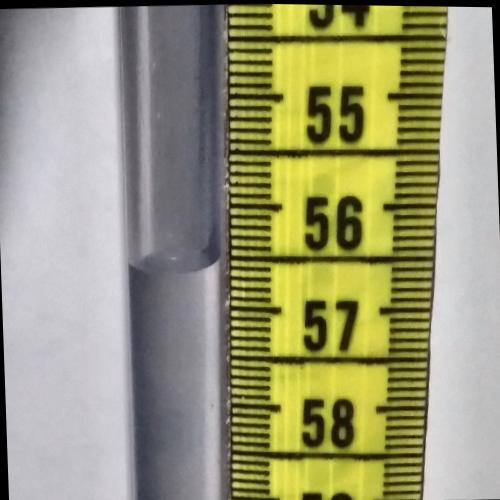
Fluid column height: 56.6 cm